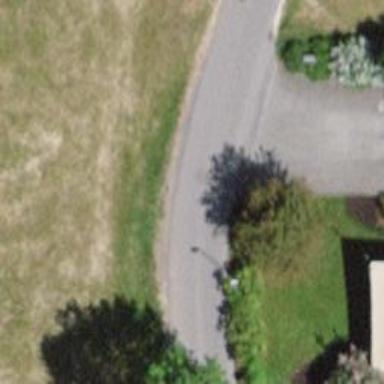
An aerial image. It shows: Driveway.